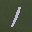
Label: 1